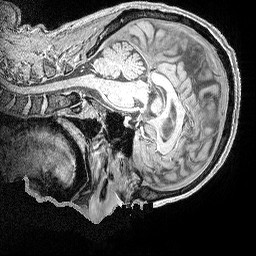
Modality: MP2RAGE
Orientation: sagittal
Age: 62
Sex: male
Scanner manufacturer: siemens
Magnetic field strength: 3 T
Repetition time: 5 s
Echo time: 0.00298 s